Question: I am mainly a backend developer but am trying to get a layout to come out right. Basically I am creating a list view page that will contain a 'div' tag on the left that has a bunch of filters (drop down lists, checkboxes, etc). On the right side of the screen I am going to have a 'div' tag that contains a grid. This seems to be working but looks terrible when I'm on an overhead or when my screen is not maxed. Am I doing this right? Basically here is what I am after:

The CSS I had done for this was as simple as this:
'''
.filterContainer {
width:20%;
float:left;
}
.gridContainer {
width:79%;
float:right;
}
'''
Basically '.filterContainer' is my left 'div' (dLeft) and '.gridContainer' is my right 'div' (dRight). Is this valid for what I am trying to achieve? The result is as shown here:
<URL>
However, if I resize my window I end up with the following result:
<URL>
Which I guess is normal because I'm resizing, but is my css valid?
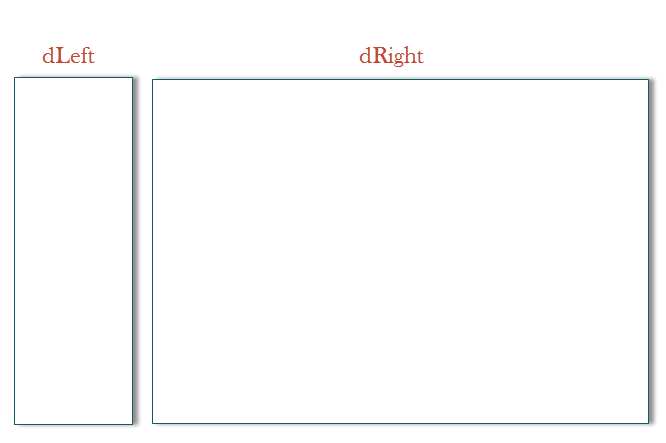
Answer: First of all when you are dealing with Grid Based layouts, always make sure you use
'''
* {
-moz-box-sizing: border-box;
-webkit-box-sizing: border-box;
box-sizing: border-box;
/* Resets */
margin: 0;
padding: 0;
}
'''
> Note: '*' is nothing but a which will apply the
defined properties to every element. Inorder to target specific
elements, use more specific selectors like 'div.class_name' etc
If you see in the diagram below..

CSS adds 'margin', 'padding' and 'border' outside the box and not inside, which is default content box behavior, so when you use the snippet I shared, it changes the box model behavior and makes the element count the 'border' and 'padding' inside the element.
---
Coming to your issue, the CSS you provided is perfect, but 'position', 'float', or 'margin' or even anything can cause the issue which you are facing, so if you can, consider altering your CSS stylesheet, and would be worth if you use 'box-sizing: border-box;'
---
Well, obviously, I won't provide you entire thing, but just a general idea of how to achieve this, as I see you are using 'width: 79%;' now that's the very strong reason of why I suggested you to alter the box model.
Now here, I have two elements floated to the left, with the box model altered, so I don't have to use '-1%' 'width' for any of the element. When you need spacing, nest more blocks inside the grid and then, instead of 'margin' use 'padding' especially on floated parent elements.
<URL>
'''
<div class="wrap">
<div class="left_wrap"></div>
<div class="right_wrap"></div>
</div>
* {
-moz-box-sizing: border-box;
-webkit-box-sizing: border-box;
box-sizing: border-box;
/* Resets */
margin: 0;
padding: 0;
}
.wrap:after {
clear: both;
display: table;
content: "";
}
.wrap > div {
min-height: 300px;
}
.wrap .left_wrap {
width: 30%;
float: left;
border: 3px solid #f00;
}
.wrap .right_wrap {
border: 3px solid #000;
width: 70%;
float: left;
}
'''